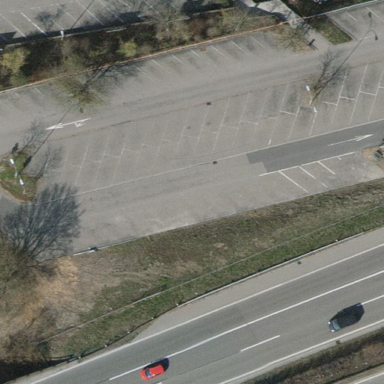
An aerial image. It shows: Charging station.